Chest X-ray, AP view. Patient: 46 years old, sex M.
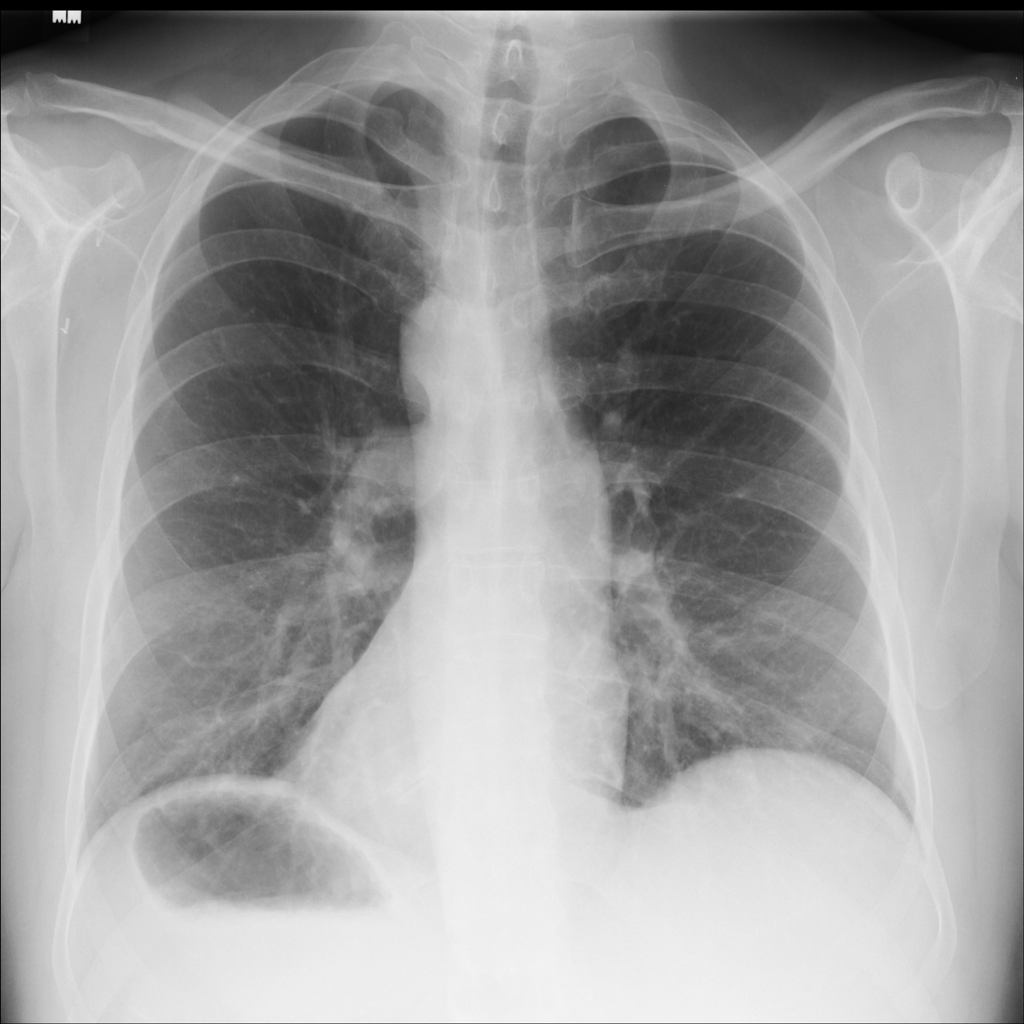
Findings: No Finding